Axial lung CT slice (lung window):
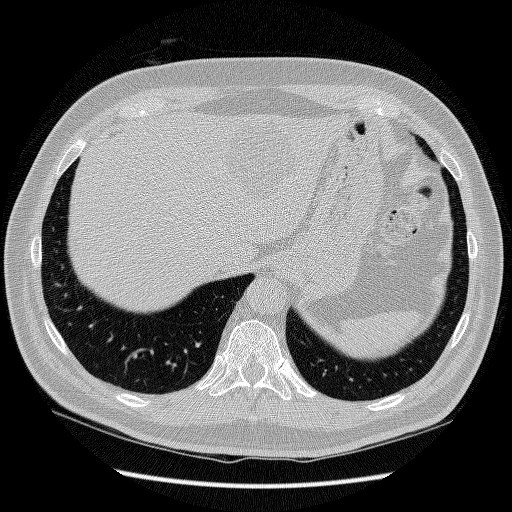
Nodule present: no